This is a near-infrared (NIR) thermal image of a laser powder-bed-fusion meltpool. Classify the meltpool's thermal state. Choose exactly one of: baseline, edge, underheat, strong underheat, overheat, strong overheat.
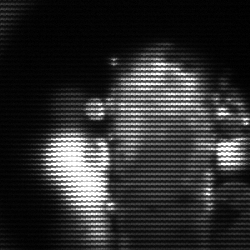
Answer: strong underheat